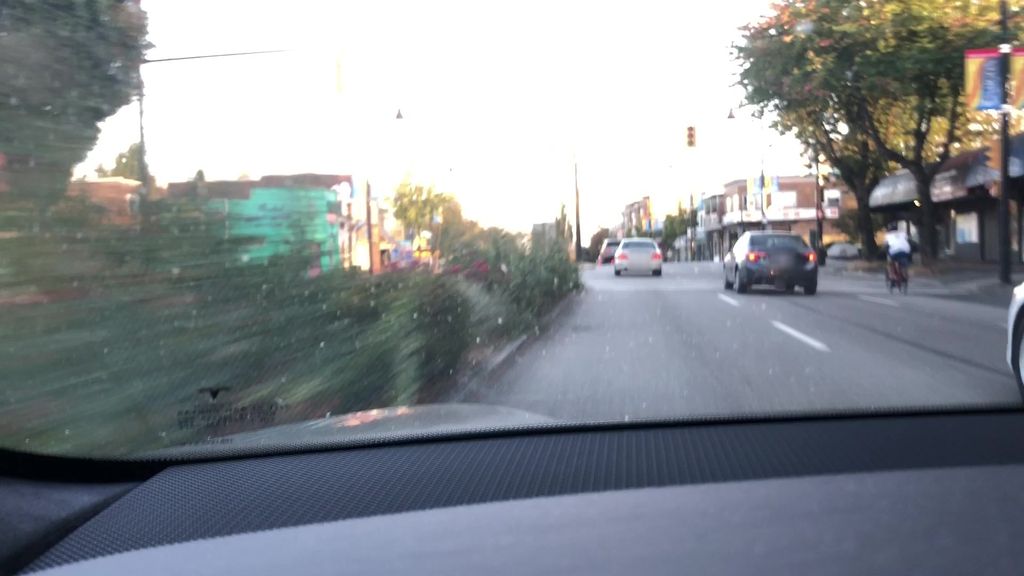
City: vancouver